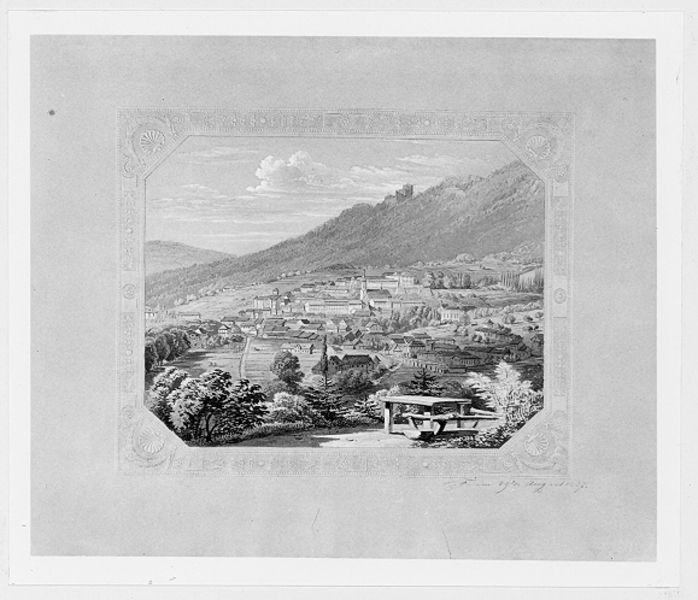
Titel: Blick von Süden auf Baden-Baden
Künstler: Carl Ludwig Frommel
Standort: Karlsruhe
Institution: Staatliche Kunsthalle Karlsruhe
Schlagwörter: baum, berg, blau, feder, himmel, mann, schatten, weiß, wolken, aquarell, bäume, fluss, grün, kirchturm, landschaft, menschen, see, stadt, grau, hell, hintergrund, holz, licht, männer, schwarz, skizze, starsse, strasse, stuhl, tisch, vordergrund, zeichnung, ausblick, blick, blüten, dach, gebäude, gras, haus, rasen, weg, wiese, wolke, malerei, muster, ornament, blass, rahmen, weit, bild, signatur, ebene, feld, felder, häuser, hügel, natur, strauch, weite, wind, busch, büsche, gebüsch, kirche, pfad, sonne, sträucher, wiesen, boden, land, blatt, pflanzen, kontrast, tal, wald, passpartout, turm, stilleben, aussicht, relief, schrift, sommer, papier, ruhe, leiste, ansicht, italien, ort, vedute, abhang, acker, berge, berghang, gebirge, gipfel, hang, dorf, dächer, grafik, graphik, klein, weis, picknick, rast, bank, rand, romantik, woken, deutsch, tiefe, menschenleer, foto, fotografie, panorama, tusche, ruine, burg, kloster, türme, wandern, alpen, idyll, festung, wälder, sitzecke, druck, druckgraphik, schwarzweiss, schraffur, radierung, stich, kiosk, bleistift, sonnig, bänke, sicht, schloß, rechteckig, steigung, kapelle, alle, fernsicht, aussichtspunkt, planzen, wochenende, naturalistisch, muschel, pavillon, postkarte, kupferstich, miniatur, handschrift, hasu, prägung, sonnen, kriche, stick, hhimmel, brug, abfallend, weinberge, passepartout, äume, holzbänke, krichturm, rastplatz, meran, eingerahmt, gebirgsdorf, jang, tall, talblick, album, solken, baumb, landschafr, zu klein, raststätte, fernansicht, t, st, fotto, häuscer, rastoplatz, picknicktisch, reliefprägung, innenrahmen, voralpenländisch, relaistisch, paspartu, walsdd, passpartput, zeichnung unscharf, aussichtsplatz, dorf vor einem berg, grau am berg, siedlung am berghang